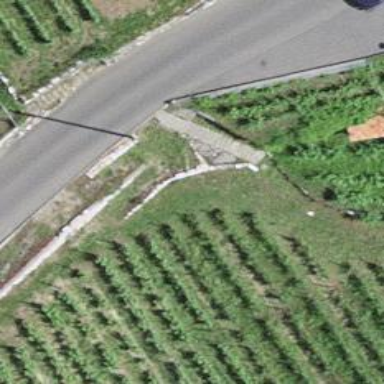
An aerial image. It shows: Set of steps on the road.